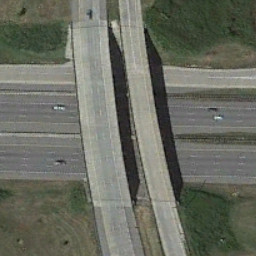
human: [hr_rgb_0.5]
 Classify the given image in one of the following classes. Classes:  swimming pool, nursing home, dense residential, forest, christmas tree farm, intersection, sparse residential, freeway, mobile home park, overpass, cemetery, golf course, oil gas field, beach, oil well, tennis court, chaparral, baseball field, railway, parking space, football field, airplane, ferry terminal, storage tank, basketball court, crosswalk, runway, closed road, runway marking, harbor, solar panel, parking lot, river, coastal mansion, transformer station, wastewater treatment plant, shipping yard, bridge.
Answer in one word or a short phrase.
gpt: overpass